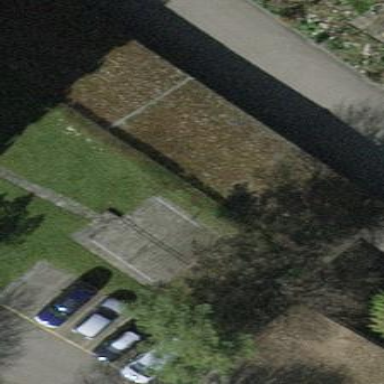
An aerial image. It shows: Group of garages.